Question: I'm implementing Post message to Wall look like below by using Facebook dialog like below img

Anybody know how to pass the value from Activity to FB Dialog something like "Share your idea here..." and put it like a hint for the textbox on diablog? pls help....
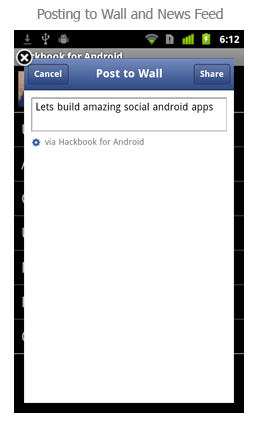
Answer: If you are asking how to put a text as message for the user, then the answer is that you can not do that.
In the past it was possible to add the "message" parameter but applications abused that option and so facebook decided to remove the option.
When using the dialog, the user has full control of what goes into the message field.
The only way (that I'm aware of) that you can do that is to ask for the "publish_stream" permission and then publish as the user without using the dialog, in an android context it's using the <URL>, something like:
'''
Bundle parameters = new Bundle();
parameters.putString("link", "http://stackoverflow.com");
parameters.putString("message", "A user message..");
facebook.request("me/feed", parameters, "POST");
'''